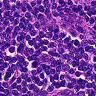
Metastatic tissue present: no